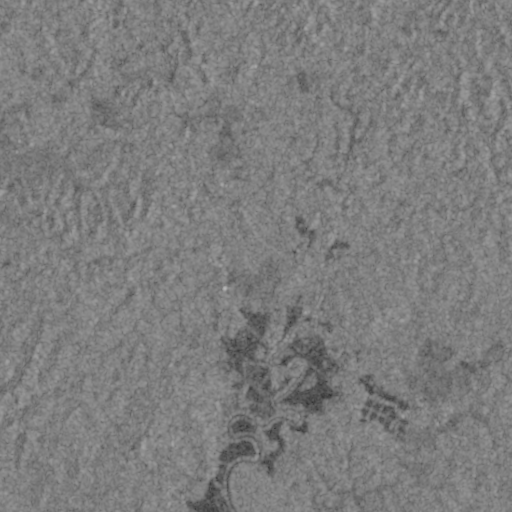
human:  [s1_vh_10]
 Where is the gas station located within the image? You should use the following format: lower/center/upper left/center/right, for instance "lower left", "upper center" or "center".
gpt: The gas station is located in the center of the image.
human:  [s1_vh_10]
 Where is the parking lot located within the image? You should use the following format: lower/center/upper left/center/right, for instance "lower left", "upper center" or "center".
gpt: The parking lot is located in the center of the image.
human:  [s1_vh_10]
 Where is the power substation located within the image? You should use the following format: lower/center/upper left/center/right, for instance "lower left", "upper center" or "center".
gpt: The power substation is located in the center of the image.
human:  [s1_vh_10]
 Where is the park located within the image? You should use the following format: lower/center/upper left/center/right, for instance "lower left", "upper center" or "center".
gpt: There is no park in the image.

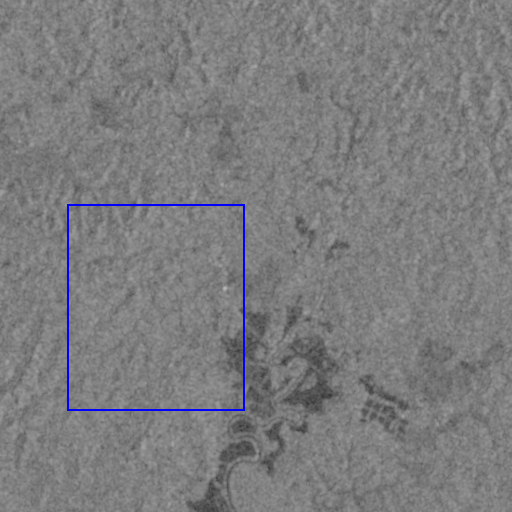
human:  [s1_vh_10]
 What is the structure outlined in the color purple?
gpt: There is no purple outline.
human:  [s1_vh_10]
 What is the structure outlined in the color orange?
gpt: There is no structure outlined in orange.